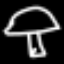
Label: mushroom